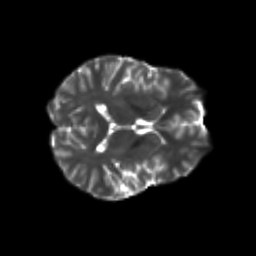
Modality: T2w
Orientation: axial
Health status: healthy
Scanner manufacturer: philips
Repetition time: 7.388 s
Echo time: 0.08599 s